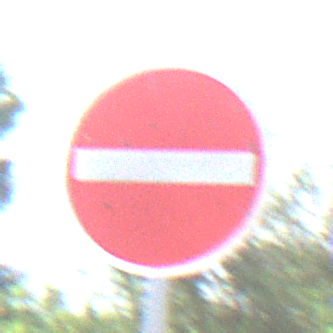
Verkehrszeichen: VerbotDerEinfahrt
Umgebung: Outdoor, Nature
Tageszeit: Midday
Wetter: PartlyCloudy
Licht: Natural
Jahreszeit: NotSpecified
Kontrast: HighContrast